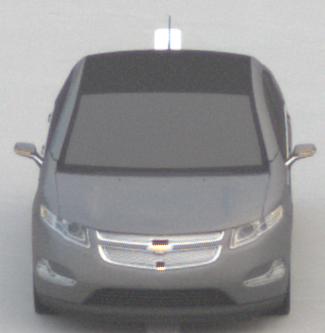
Make: Chevrolet
Model: Volt
Detailed model: Volt
Model produced from: 2011/11
Model produced until: 2014/08
Doors: 5
Color: gray
Road condition: dry road
Daytime: morning or afternoon
Contrast: low contrast